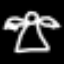
Label: angel